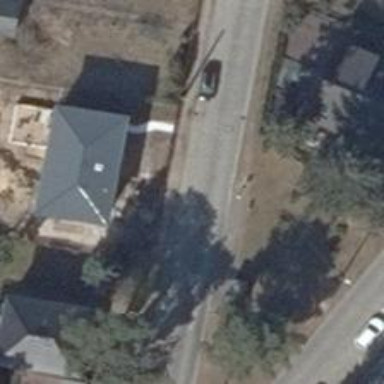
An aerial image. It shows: Residential road.